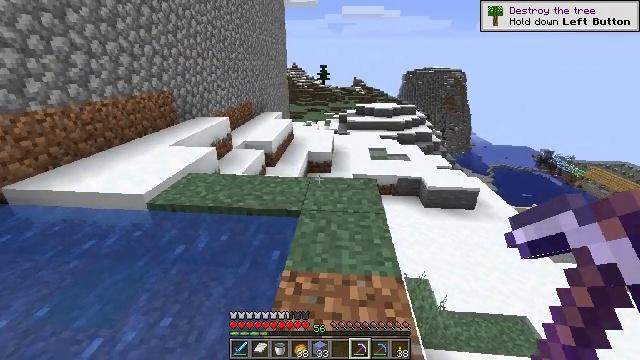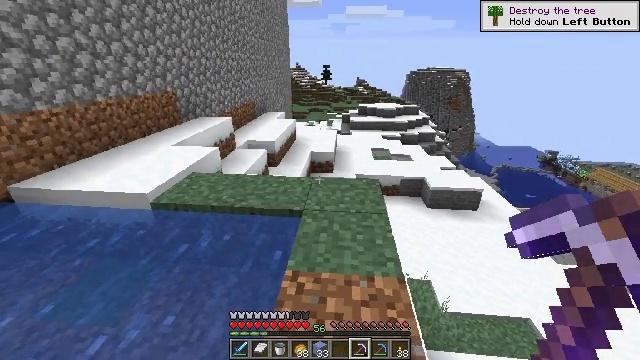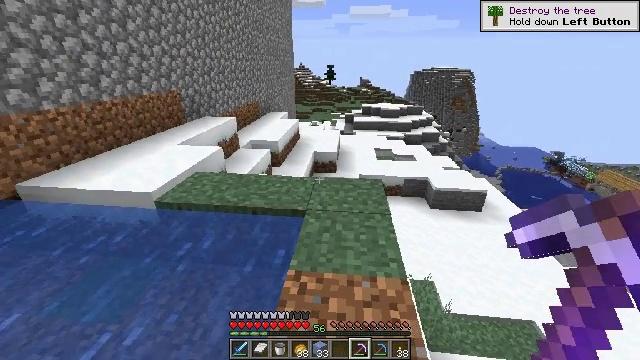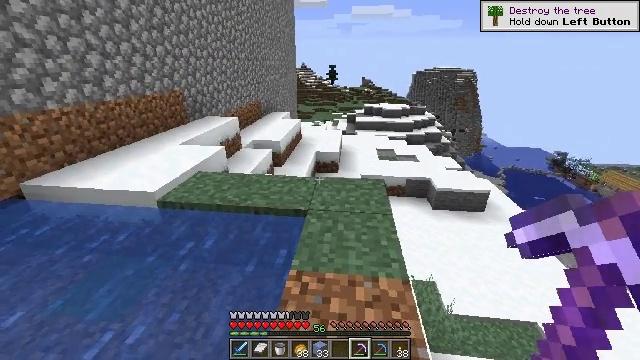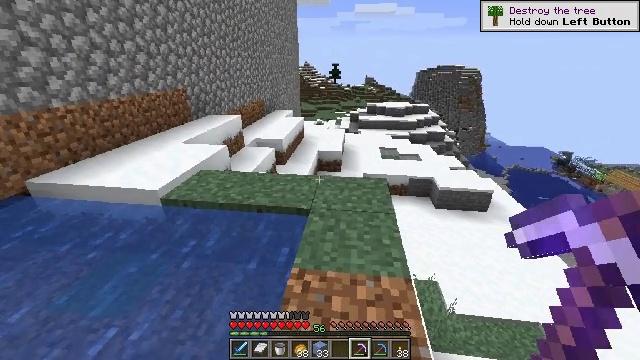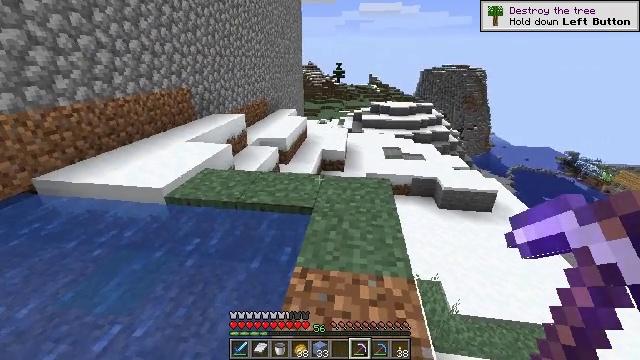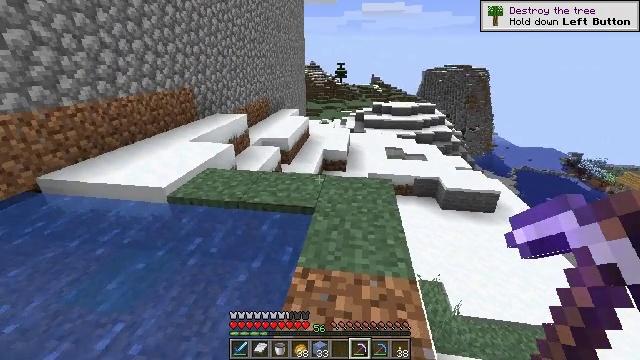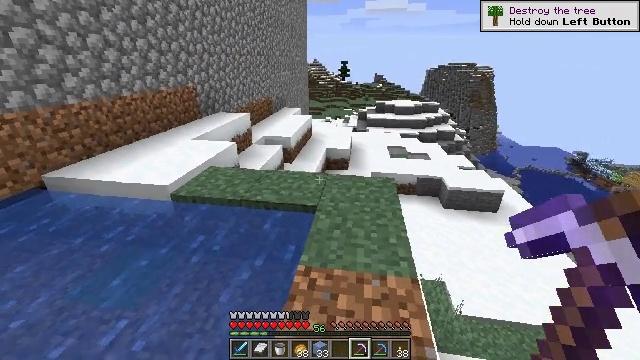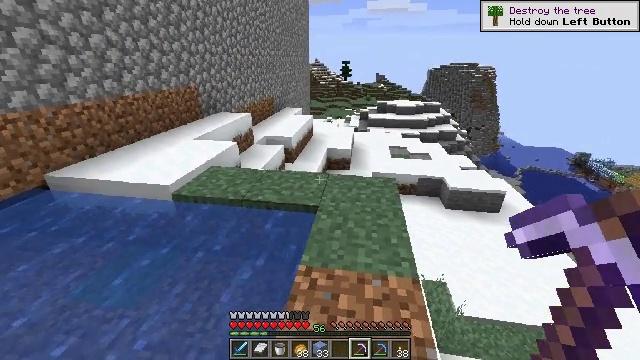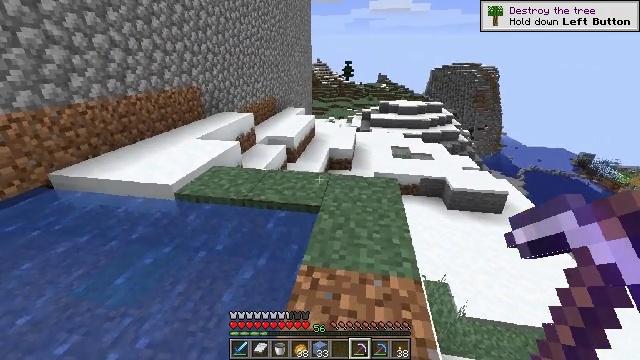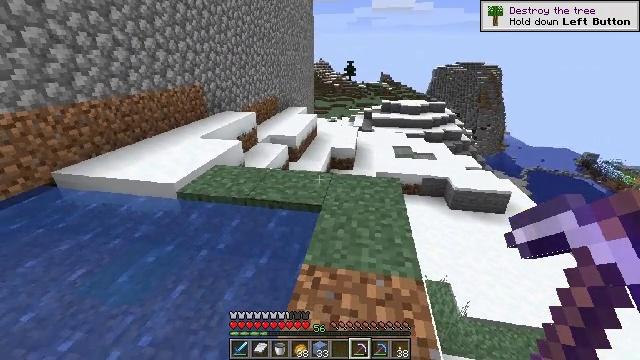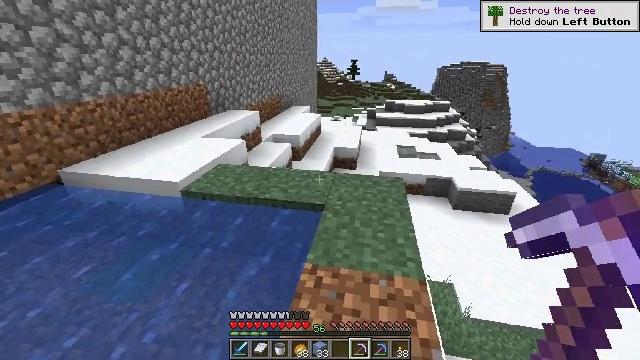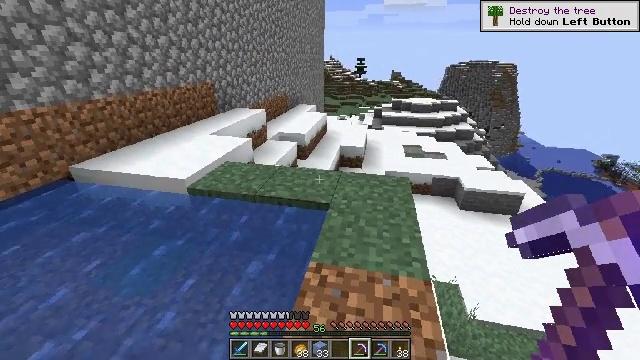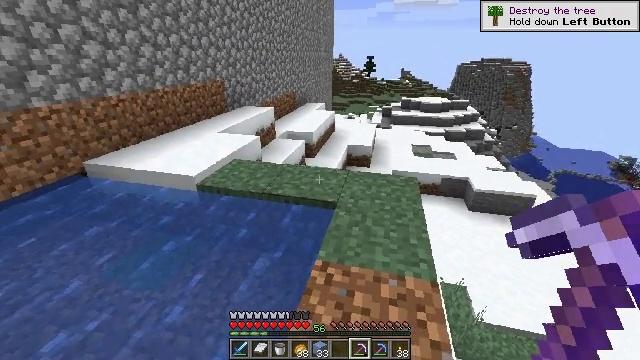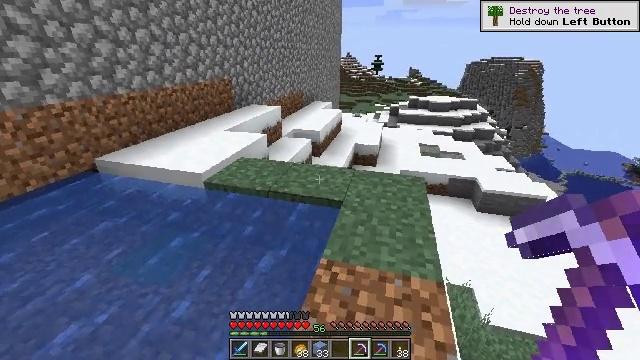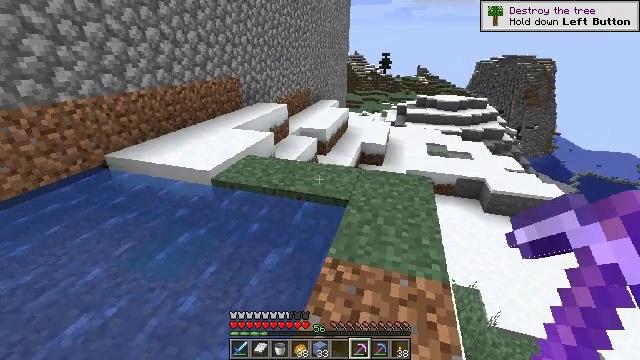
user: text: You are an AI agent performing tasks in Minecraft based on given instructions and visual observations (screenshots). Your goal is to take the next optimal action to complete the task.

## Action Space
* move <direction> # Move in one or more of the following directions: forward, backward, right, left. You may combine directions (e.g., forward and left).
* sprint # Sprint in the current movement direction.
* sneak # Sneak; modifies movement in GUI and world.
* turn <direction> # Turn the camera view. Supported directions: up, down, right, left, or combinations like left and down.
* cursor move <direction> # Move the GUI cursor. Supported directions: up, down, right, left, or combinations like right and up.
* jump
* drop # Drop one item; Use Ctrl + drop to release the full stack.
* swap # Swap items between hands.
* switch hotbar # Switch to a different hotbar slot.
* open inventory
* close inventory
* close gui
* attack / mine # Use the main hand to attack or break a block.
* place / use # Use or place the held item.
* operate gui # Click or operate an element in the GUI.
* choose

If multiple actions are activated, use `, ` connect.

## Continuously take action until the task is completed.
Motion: motion action
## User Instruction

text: Harvest the ice from frozen areas.
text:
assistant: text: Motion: no_op
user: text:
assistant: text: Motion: no_op
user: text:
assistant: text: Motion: no_op
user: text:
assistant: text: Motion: no_op
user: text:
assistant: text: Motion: no_op
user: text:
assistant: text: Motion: no_op
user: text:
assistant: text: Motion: no_op
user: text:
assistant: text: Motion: no_op
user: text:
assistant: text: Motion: no_op
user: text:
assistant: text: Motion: no_op
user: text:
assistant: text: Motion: no_op
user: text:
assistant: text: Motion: turn left
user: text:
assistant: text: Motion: turn left
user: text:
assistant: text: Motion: turn left
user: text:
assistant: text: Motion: turn left
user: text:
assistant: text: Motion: turn left
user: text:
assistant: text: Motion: turn left
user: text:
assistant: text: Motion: no_op
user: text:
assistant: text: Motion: no_op
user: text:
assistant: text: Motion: no_op
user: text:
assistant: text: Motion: no_op
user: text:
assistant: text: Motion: no_op
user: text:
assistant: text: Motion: no_op
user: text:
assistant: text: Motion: no_op
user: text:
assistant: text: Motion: no_op
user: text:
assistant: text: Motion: no_op
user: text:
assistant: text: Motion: no_op
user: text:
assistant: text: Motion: no_op
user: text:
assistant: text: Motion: no_op
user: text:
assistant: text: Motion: no_op